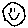
Label: smiley face